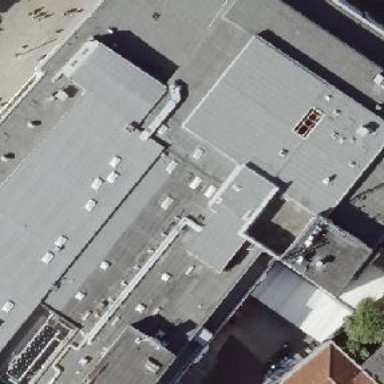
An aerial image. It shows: Department store building.